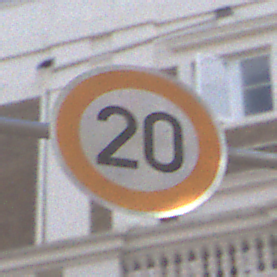
Verkehrszeichen: Geschwindigkeit20
Umgebung: Outdoor, Urban
Tageszeit: MorningAfternoon
Wetter: PartlyCloudy
Licht: Natural
Jahreszeit: NotSpecified
Kontrast: HighContrast